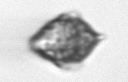
Label: Kryptoperidinium_triquetrum